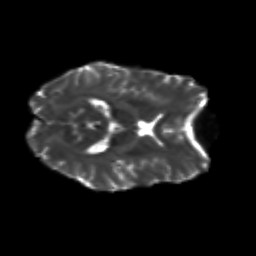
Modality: T2w
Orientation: axial
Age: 24
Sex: female
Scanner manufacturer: siemens
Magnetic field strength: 3 T
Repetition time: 3.5 s
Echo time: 0.113 s